Interaction volume radius: 5 \u00c5
Interaction volume height: 20 \u00c5
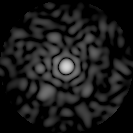
Disorder parameter: 0.8265